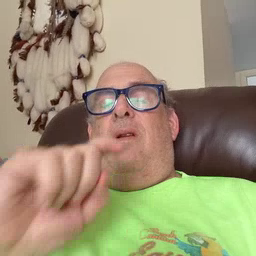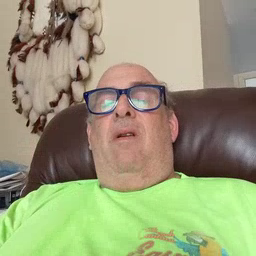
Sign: give